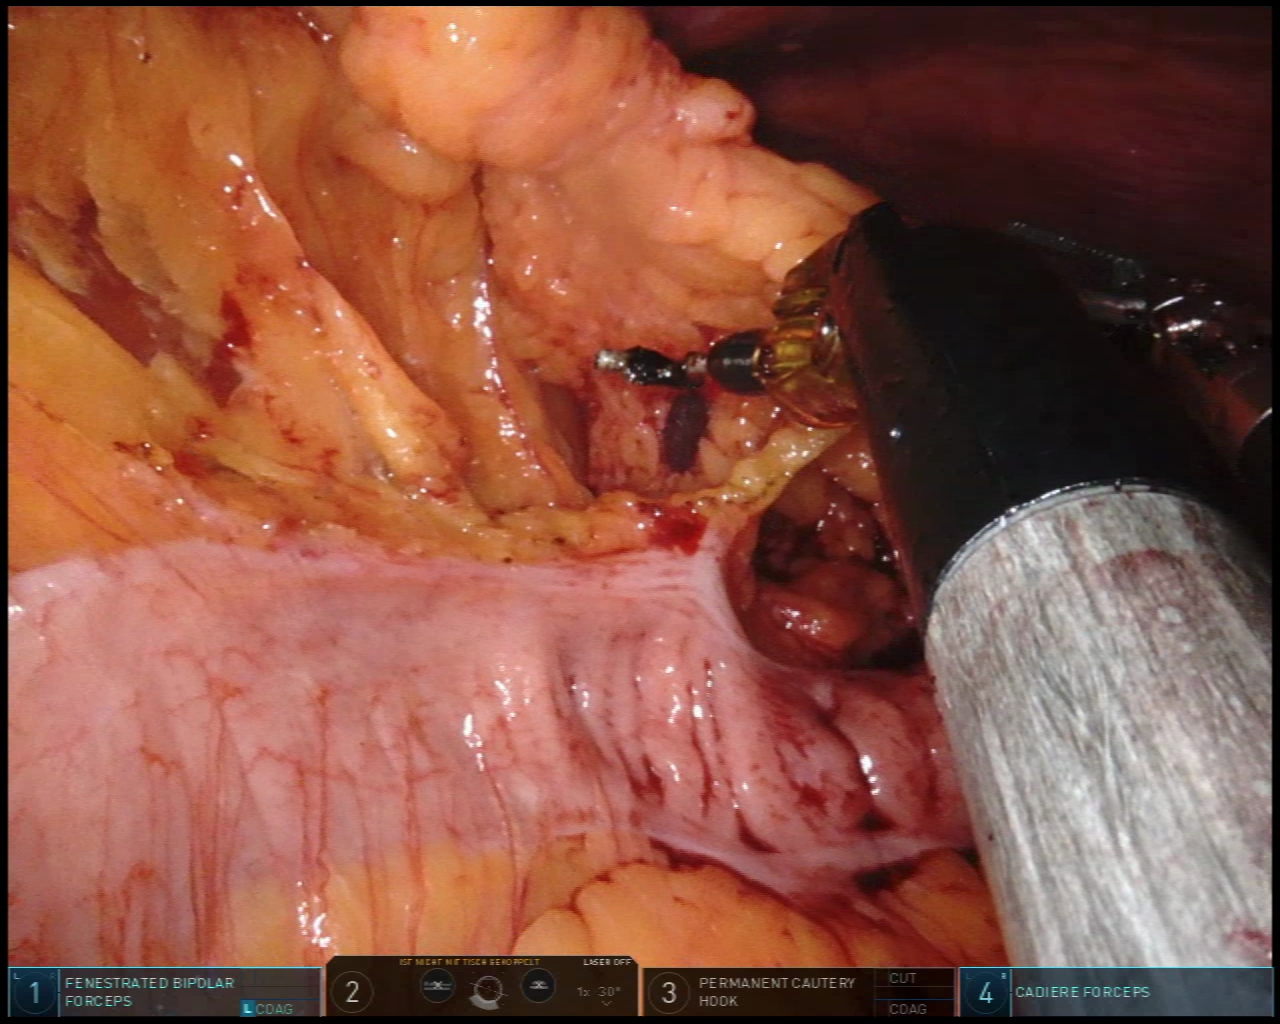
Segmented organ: colon
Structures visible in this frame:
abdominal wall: yes
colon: yes
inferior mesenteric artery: no
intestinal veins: no
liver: no
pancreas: no
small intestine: no
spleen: no
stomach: no
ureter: no
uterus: no
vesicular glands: no